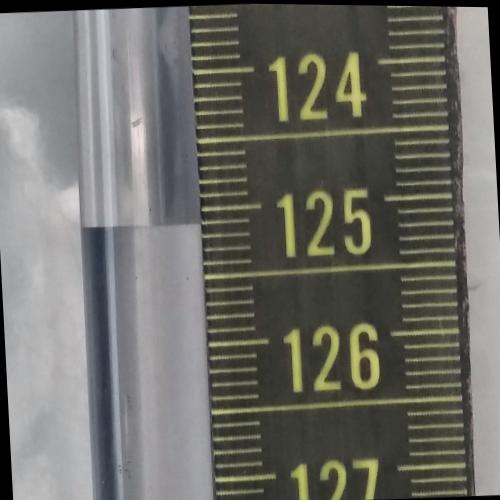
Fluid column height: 125.1 cm